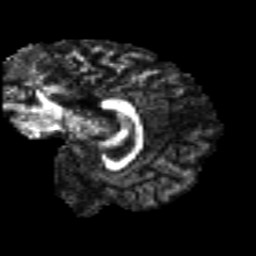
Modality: FA
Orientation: sagittal
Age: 20
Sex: male
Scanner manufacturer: siemens
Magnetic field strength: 3 T
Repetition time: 8.8 s
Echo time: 0.085 s